Question: I know how to use the various <URL> in Windows Phone to share a link or status on twitter, etc. However, is there anything built into the Windows Phone 8.x API to create a sharing screen like the one shown in the image below?
I've seen this same screen in both native Windows Phone apps (e.g. when tap-n-hold to share an app in the app list) as well as 3rd party apps (e.g. IMDB). Seeing this, I'd like to think this is available to be used by custom apps
Can anyone tell me if this exists as a shared component/API? If not, does anyone have some sample code for creating the page dynamically?

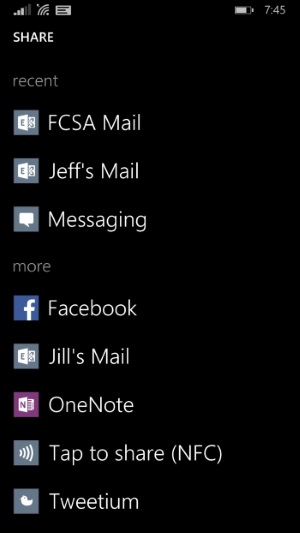
Answer: Ok, it turns out there is an API (via the Share Contract) in Windows Phone for this. It is called DataTransferManager.ShowShareUI and you can find out more <URL>.